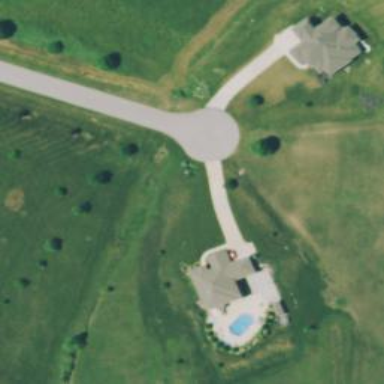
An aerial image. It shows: Driveway leading to service road.